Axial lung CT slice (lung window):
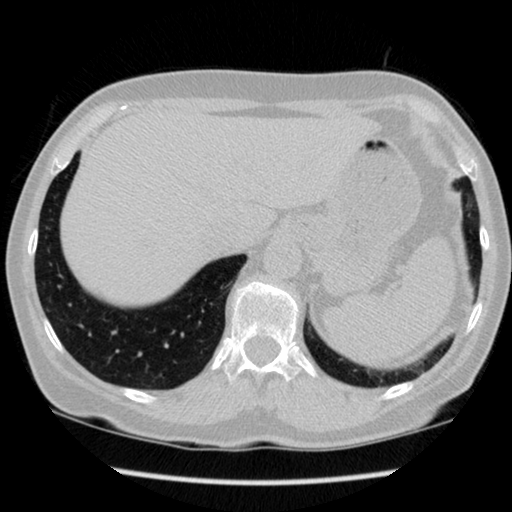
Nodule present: no